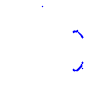
Particle: proton